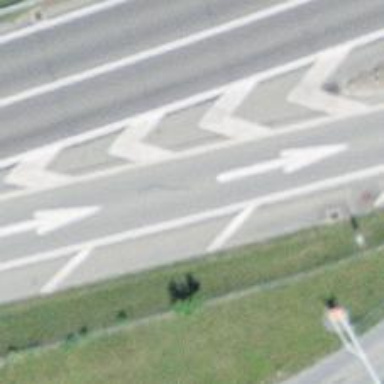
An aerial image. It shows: Trunk link highway.